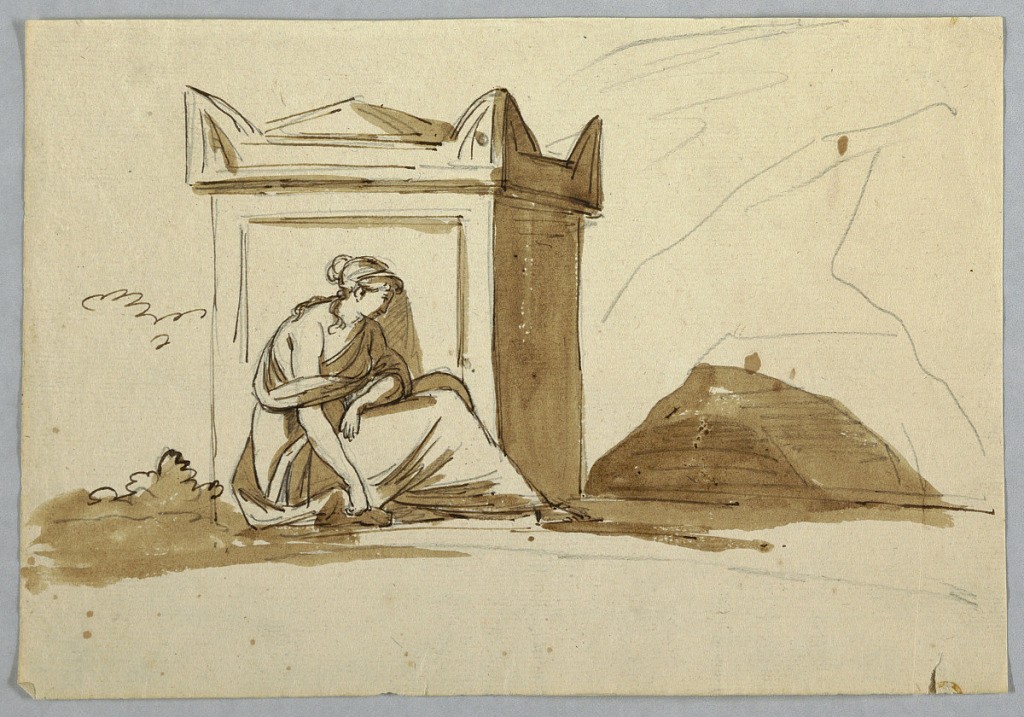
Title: Sketch: A woman seated before an antique sarcophagus
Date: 1800–1825
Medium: Pencil, pen and bistre on paper
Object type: Drawing
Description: Vertical composition of a woman seated in front of a sarcophagus. She is shown in profile and turned to the right. A roughly sketched landscape is on the right, with glaring sunshine.